Question: The layout of my UI is a list (outlet "sub-navigation") / detail (outlet "outlet") as described in <URL>.
The details sometimes contains a read-only version of the model and sometimes there's a "edit" data version rendered in the main outlet.

One of my router's resources is a nested one:
'''
App.Router.map(function () {
// ...
this.resource('offers', function () {
this.resource('offer', { path: '/:offer_id' }, function() {
this.route('edit');
});
});
// ...
});
'''
Before I list the source code of my routes, let me explain my problem.
All works fine: I can open open the page with no offer, just the list. I view an offer and the offer is shown. I click on "edit offer" and I can edit and save the changes. After saving, in my controller I redirect (back) to the offer (read-only) page:
'''
// in the save function:
var offer = this.get("content");
// ...
offer.on('didUpdate', function () {
controller.transitionToRoute("offer", offer);
});
// ...
store.commit();
'''
But the next page, which should be the offer detail, is empty. The page-title section still contains the template from the edit route and the main outlet is empty.
Here my routes which contain the various renderTemplate calls:
'''
App.OffersIndexRoute = Ember.Route.extend({
renderTemplate: function () {
this.render('offer-list-title', { into: 'application', outlet: 'page-title' });
this.render('offer-list-content', { into: 'application' });
}
});
App.OffersRoute = Ember.Route.extend({
model: function () {
return App.Offer.find();
},
renderTemplate: function () {
this.render('offer-list', { into: 'application', outlet: 'sub-navigation' });
}
});
App.OfferRoute = Ember.Route.extend({
setupController: function (controller, model) {
controller.set('content', model);
controller.set('offerTemplates', App.OfferTemplate.find());
controller.set('contentBlockTemplates', App.ContentBlockTemplate.find());
},
model: function (params) {
return App.Offer.find(params.offer_id);
},
renderTemplate: function () {
this.render('offer-title', { into: 'application', outlet: 'page-title' });
this.render('offer-content', { into: 'application' });
}
});
App.OfferEditRoute = Ember.Route.extend({
renderTemplate: function () {
this.render('offer-edit-title', { into: 'application', outlet: 'page-title', controller: 'offer' });
this.render('offer-edit', { into: 'application', controller: 'offer' });
}
})
'''
---
# UPDATE (solution)
With the help of the two answers below and a lo of try/error and debugging I got it working. I basically added an 'OfferIndexRoute', but I also had to define the 'model' using 'this.modelFor("offer")'.
I don't know if this is the most elegant solution, but it works. So here is the routes code I'm using now:
'''
App.OfferRoute = Ember.Route.extend({
model: function (params) {
return App.Offer.find(params.offer_id);
},
setupController: function (controller, model) {
controller.set('content', model);
controller.set('offerTemplates', App.OfferTemplate.find());
controller.set('contentBlockTemplates', App.ContentBlockTemplate.find());
},
renderTemplate: function () {
this.render('offer-title', {
into: 'application', outlet: 'page-title' });
this.render('offer-content', {
into: 'application' });
}
});
App.OfferIndexRoute = Ember.Route.extend({
model: function () {
return this.modelFor("offer");
},
renderTemplate: function () {
this.render('offer-title', {
into: 'application', outlet: 'page-title' });
this.render('offer-content', {
into: 'application' });
}
});
App.OfferEditRoute = Ember.Route.extend({
renderTemplate: function () {
this.controllerFor("offer").set("editMode", true);
this.render('offer-edit-title', {
into: 'application', outlet: 'page-title', controller: 'offer' });
this.render('offer-edit', {
into: 'application', controller: "offer" }); //
}
})
'''
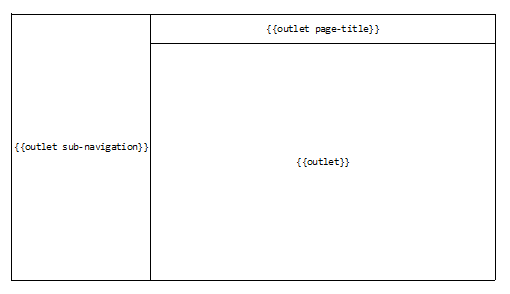
Answer: Render your offer (read-only) template in the App.OfferIndexRoute... Since App.OfferRoute is a resource (acts as parent for its nested routes), transtioning from OfferEditRoute to OfferRoute will be redirected to OfferIndexRoute...
'''
App.OfferIndexRoute = Ember.Route.extend({
renderTemplate: function () {
this.render('offer-title', { into: 'application', outlet: 'page-title' });
this.render('offer-content', { into: 'application' });
}
});
'''
Here is the one i tried out with just transitioning ... <URL>